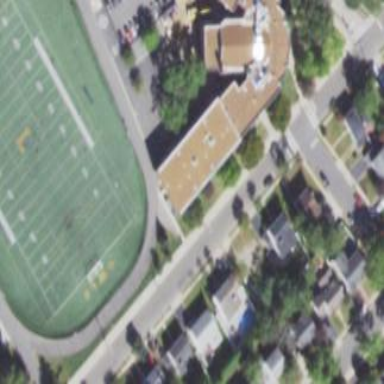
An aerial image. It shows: School building.